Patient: sex M, age 57
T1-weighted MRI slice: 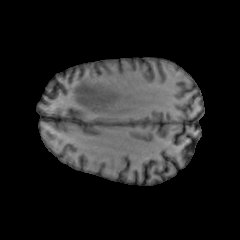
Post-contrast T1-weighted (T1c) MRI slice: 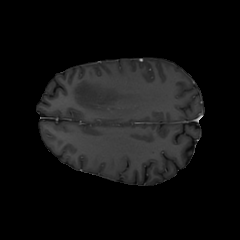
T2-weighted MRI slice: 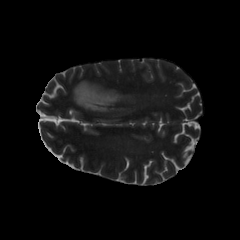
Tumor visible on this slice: yes
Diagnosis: Glioblastoma, IDH-wildtype
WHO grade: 4